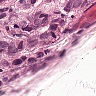
Metastatic tissue present: yes